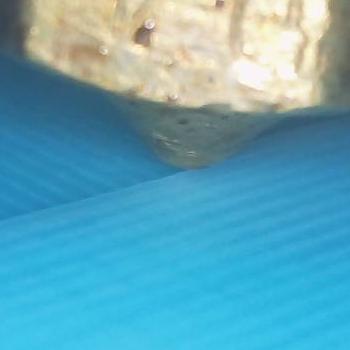
Flow rate: 66%